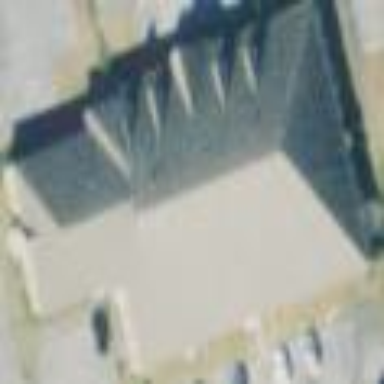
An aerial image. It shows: Government office building with gabled roof.